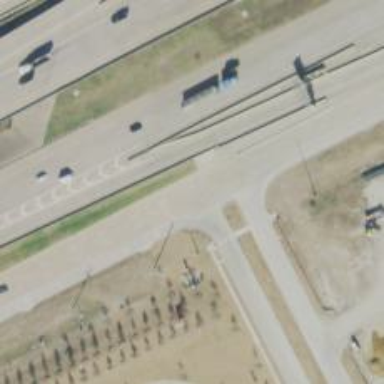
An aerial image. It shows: Secondary road with frontage road alongside.